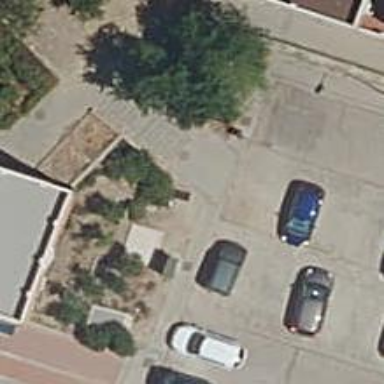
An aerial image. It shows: Paved steps on the road.